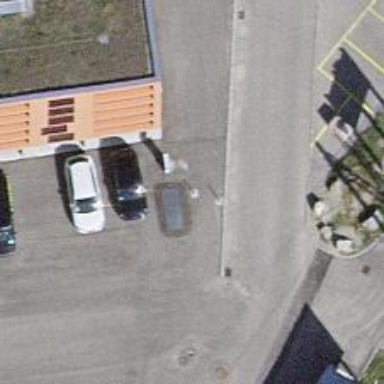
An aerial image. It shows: Bollard.